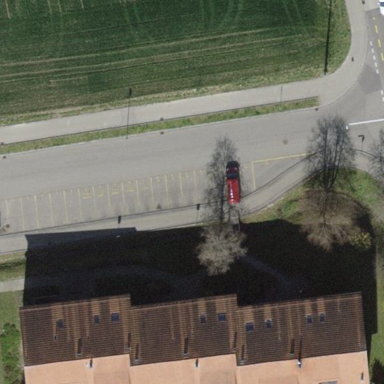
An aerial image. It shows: Parking area with surface.